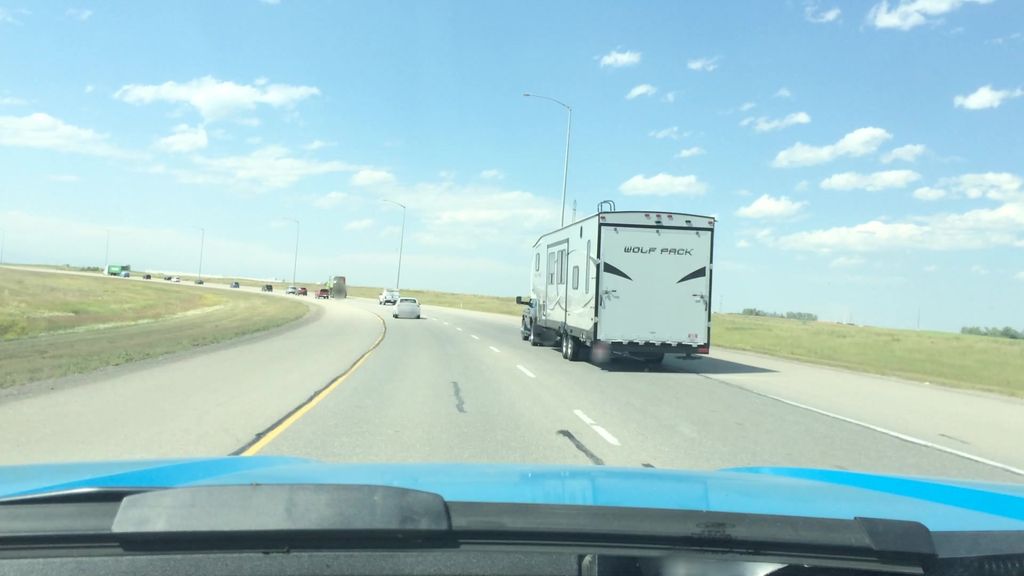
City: calgary